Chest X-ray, PA view. Patient: 64 years old, sex F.
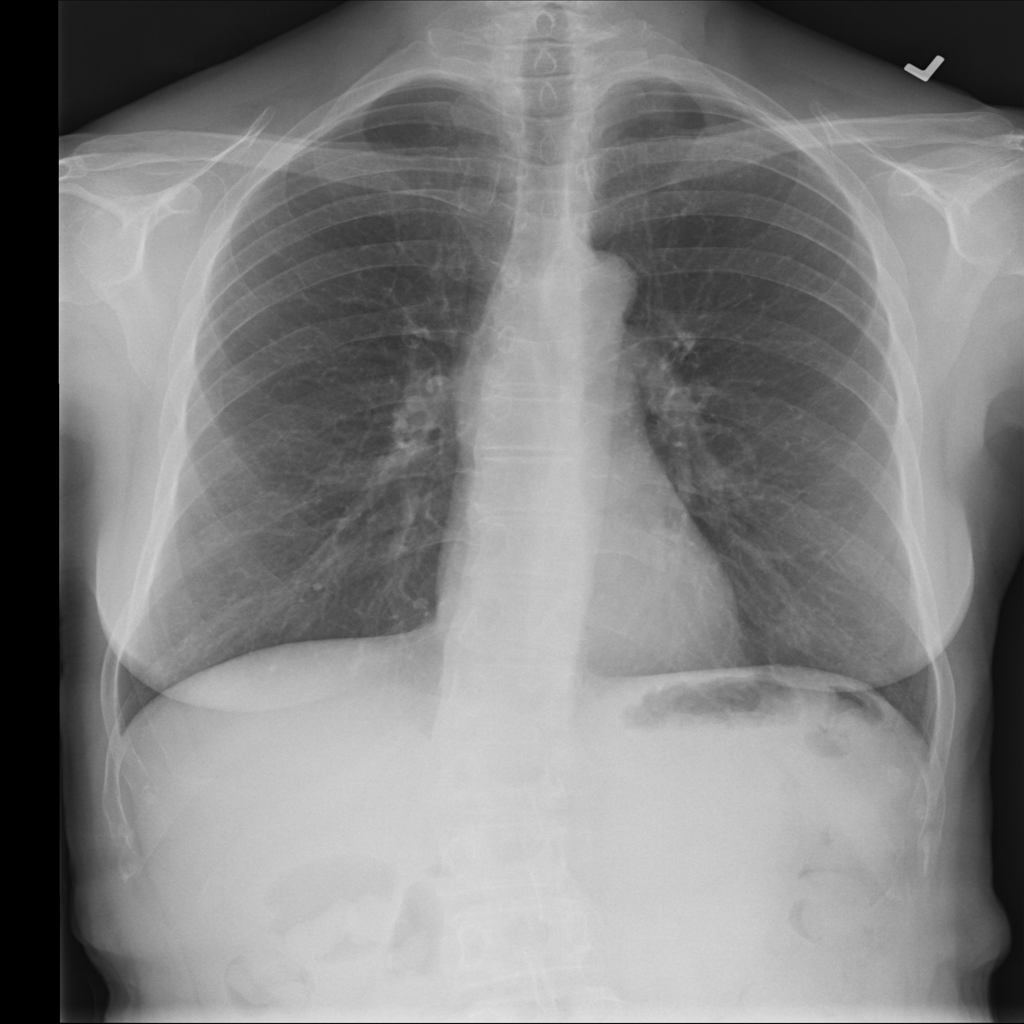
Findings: No Finding